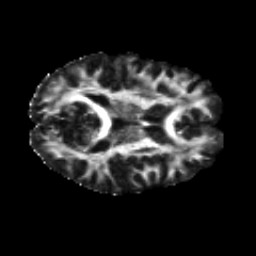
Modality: FA
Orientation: axial
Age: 26
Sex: male
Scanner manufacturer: siemens
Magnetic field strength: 3 T
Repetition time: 8.8 s
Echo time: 0.085 s